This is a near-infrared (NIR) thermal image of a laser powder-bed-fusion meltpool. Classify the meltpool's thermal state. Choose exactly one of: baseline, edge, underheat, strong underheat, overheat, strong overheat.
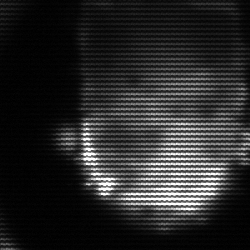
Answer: baseline